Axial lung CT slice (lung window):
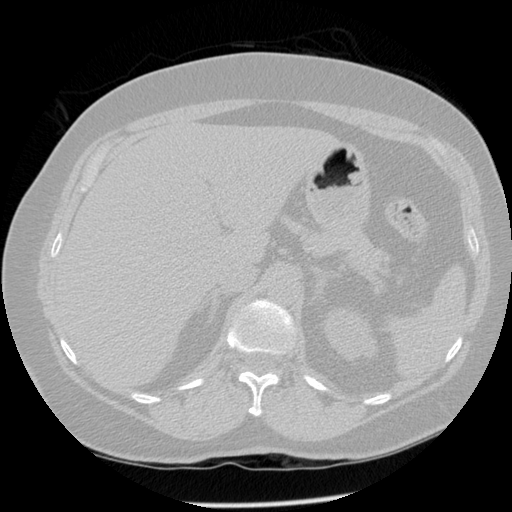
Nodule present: no